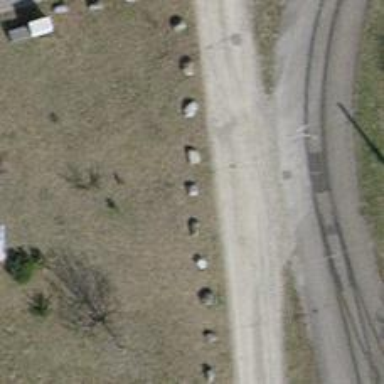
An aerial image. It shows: Block barrier.